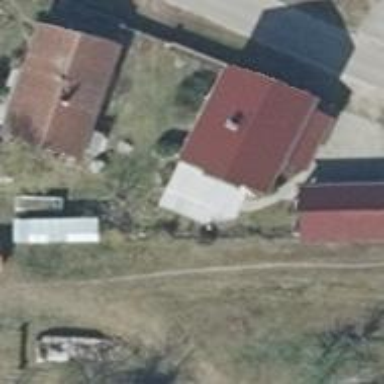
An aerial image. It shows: House with flat maroon roof.